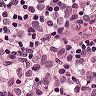
Metastatic tissue present: yes